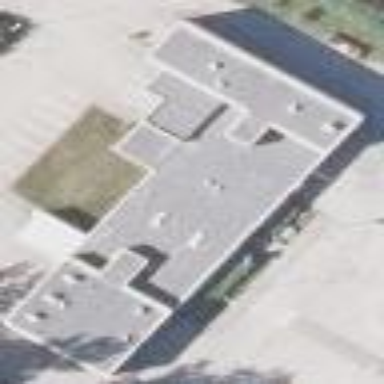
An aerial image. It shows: Building for vehicle inspection.